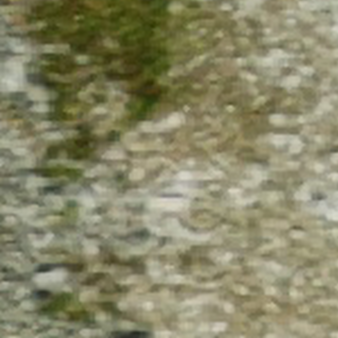
Label: other